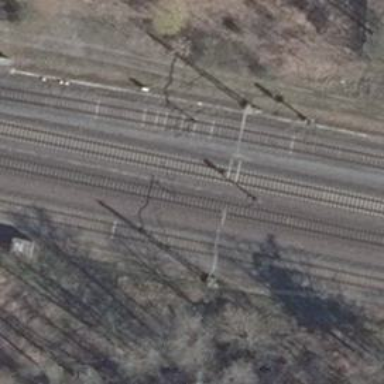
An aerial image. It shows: Railway switch with the turnout side on the left.